Interaction volume radius: 5 \u00c5
Interaction volume height: 25 \u00c5
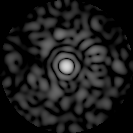
Disorder parameter: 0.8305